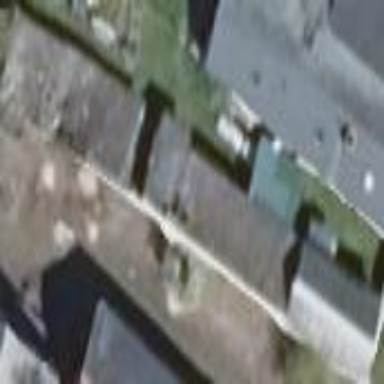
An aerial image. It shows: Shed.